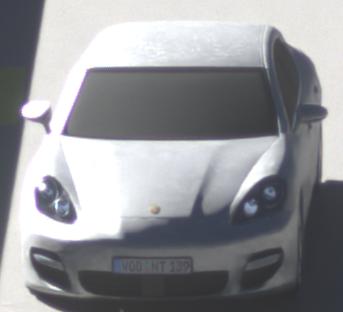
Make: Porsche
Model: Panamera
Detailed model: Panamera (970)
Model produced from: 2010/05
Model produced until: 2013/04
Doors: 5
Color: white
Road condition: dry road
Daytime: morning or afternoon
Contrast: high contrast